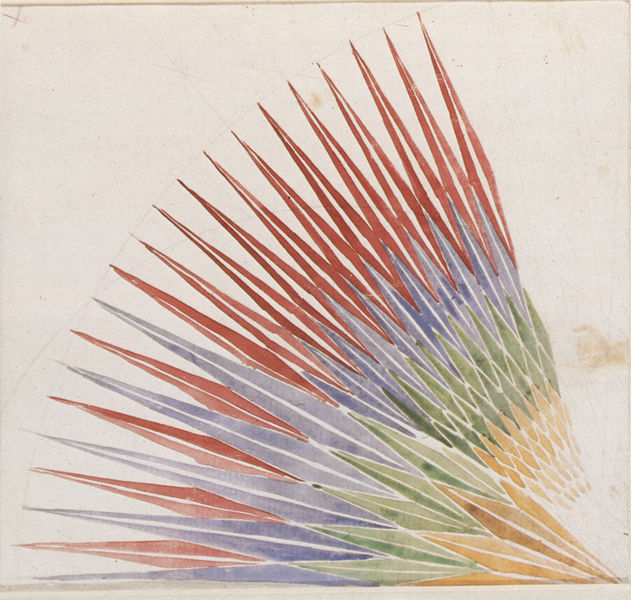
Titel: Studio per compenetrazione iridescente
Künstler: Giacomo Balla
Standort: Torino
Institution: Galleria Civica d'Arte Moderna e Contemporanea
Schlagwörter: blau, feder, flügel, gemälde, vogel, weiß, aquarell, gelb, grün, bewegung, bunt, mitte, orange, pastell, schwarz, skizze, zeichnung, rot, tier, fächer, malerei, muster, federn, spitze, bild, spitzen, kreis, hellblau, farbig, papier, bogen, studie, moderne, abstrakt, farben, kamm, modern, dunkelgrün, farbe, formen, linien, spitz, palmwedel, abstraktion, segment, futurismus, tusche, wasserfarben, kegel, form, bleistift, pfau, pinsel, schema, kreissegment, kreisbogen, geometrisch, raute, rauten, zacken, spreizen, zentrum, fäden, stitzen, geln, pfeil, geometrie, vierecke, pfeile, pastel, winkel, regenbogen, coloriert, radial, zirkel, indianer, prismen, farbstudie, palmblatt, stacheln, balla, pfauenrad, radius, drachenviereck, drachenvierecke, fututrismus, grundfarbengemisch, polycgrom, radschläger, regenbogeb, rgenbogen